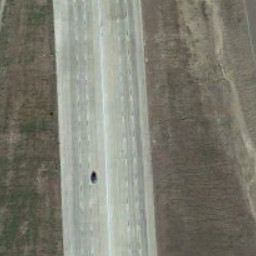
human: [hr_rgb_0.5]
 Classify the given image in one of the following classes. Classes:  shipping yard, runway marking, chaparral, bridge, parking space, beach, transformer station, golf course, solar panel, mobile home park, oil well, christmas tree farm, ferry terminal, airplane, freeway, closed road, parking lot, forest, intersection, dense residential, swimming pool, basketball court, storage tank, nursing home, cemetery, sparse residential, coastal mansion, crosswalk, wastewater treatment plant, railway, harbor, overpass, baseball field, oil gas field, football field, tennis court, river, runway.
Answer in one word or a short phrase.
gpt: freeway